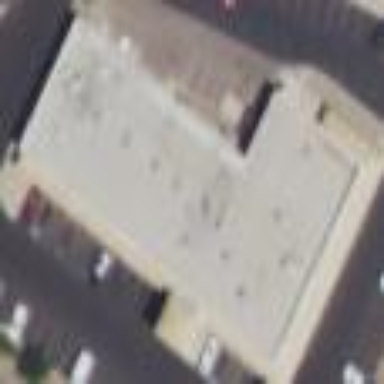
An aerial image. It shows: Commercial building.